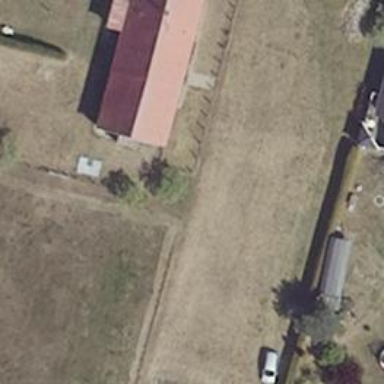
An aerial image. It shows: Simple and straightforward house.